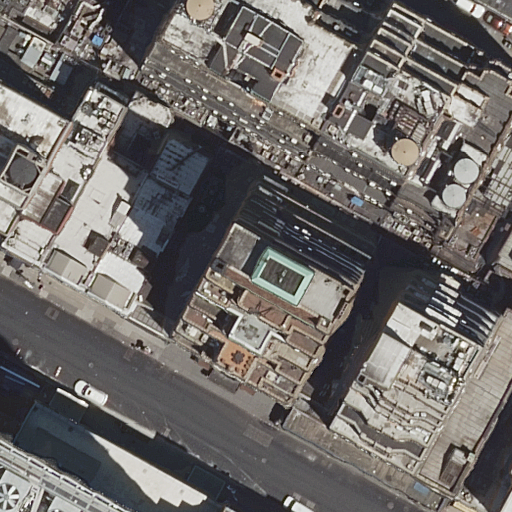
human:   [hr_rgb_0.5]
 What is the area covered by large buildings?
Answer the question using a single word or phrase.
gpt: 3313m2

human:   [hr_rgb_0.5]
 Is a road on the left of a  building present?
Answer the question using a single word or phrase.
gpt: yes

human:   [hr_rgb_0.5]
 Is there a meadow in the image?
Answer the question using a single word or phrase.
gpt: no

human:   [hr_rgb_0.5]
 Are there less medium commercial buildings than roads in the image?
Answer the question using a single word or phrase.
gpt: yes

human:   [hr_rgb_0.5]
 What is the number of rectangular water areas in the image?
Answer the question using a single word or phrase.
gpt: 0

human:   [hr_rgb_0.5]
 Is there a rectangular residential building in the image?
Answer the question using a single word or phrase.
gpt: yes

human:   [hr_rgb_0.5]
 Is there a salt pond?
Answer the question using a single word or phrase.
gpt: no

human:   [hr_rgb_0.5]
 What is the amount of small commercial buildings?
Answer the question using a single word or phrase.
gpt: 0

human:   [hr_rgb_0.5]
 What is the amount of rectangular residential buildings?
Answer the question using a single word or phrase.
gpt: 16

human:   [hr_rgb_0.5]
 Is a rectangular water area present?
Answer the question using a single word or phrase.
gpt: no

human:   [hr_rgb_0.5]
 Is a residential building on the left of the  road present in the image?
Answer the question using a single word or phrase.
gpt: yes

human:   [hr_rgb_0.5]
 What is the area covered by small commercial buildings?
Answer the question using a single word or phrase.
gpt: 0m2

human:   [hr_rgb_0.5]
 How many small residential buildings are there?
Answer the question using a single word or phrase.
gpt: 3

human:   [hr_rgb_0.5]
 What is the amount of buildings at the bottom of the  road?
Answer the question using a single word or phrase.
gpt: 2

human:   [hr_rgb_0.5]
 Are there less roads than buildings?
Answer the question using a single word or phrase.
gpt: yes

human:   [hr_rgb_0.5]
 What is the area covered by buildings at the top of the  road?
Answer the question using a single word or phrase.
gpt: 5779m2

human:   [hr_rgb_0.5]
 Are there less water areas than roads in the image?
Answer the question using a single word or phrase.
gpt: yes

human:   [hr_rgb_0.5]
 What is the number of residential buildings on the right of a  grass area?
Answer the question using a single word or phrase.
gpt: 0

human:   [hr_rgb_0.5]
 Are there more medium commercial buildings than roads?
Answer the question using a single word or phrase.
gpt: no

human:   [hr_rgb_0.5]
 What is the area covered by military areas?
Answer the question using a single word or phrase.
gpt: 0m2

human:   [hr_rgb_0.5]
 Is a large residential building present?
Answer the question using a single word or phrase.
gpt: yes

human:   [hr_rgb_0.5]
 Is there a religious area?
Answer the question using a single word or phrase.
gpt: no

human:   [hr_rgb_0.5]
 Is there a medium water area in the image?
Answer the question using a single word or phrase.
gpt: no

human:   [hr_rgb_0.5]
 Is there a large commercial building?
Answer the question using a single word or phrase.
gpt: no

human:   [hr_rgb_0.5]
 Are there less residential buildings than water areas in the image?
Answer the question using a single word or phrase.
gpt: no

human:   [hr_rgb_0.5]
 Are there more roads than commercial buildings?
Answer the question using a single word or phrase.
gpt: yes

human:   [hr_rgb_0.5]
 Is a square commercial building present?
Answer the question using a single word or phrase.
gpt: no

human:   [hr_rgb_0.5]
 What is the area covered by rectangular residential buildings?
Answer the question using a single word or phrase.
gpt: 5248m2

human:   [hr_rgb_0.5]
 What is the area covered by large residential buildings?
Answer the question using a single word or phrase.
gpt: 3313m2

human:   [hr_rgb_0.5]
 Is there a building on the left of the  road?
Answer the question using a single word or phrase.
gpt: yes

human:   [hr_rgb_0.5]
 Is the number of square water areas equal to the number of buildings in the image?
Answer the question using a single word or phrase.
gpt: no

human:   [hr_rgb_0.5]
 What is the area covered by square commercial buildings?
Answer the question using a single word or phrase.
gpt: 0m2

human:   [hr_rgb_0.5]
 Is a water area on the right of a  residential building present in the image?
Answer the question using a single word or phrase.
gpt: no

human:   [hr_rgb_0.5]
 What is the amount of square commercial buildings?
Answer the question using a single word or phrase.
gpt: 0

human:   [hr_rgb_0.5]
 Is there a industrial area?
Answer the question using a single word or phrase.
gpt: no

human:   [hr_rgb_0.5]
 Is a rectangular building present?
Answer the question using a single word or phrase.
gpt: yes